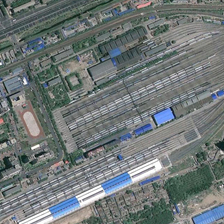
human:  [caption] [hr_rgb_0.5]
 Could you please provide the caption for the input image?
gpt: there are tains stopping in the abreast rails converging to a few rails .

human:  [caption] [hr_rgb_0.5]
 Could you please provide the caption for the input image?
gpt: there are tains stopping in the abreast rails converging to a few rails .

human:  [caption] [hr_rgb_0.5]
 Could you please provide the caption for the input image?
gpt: there are tains stopping in the abreast rails converging to a few rails .

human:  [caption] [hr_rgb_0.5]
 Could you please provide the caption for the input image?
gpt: it is a complicated railway station facility with many trains stay here .

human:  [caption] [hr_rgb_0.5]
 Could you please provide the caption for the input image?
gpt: some buildings and many green trees are in two sides of a railway station .